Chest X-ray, PA view. Patient: 41 years old, sex F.
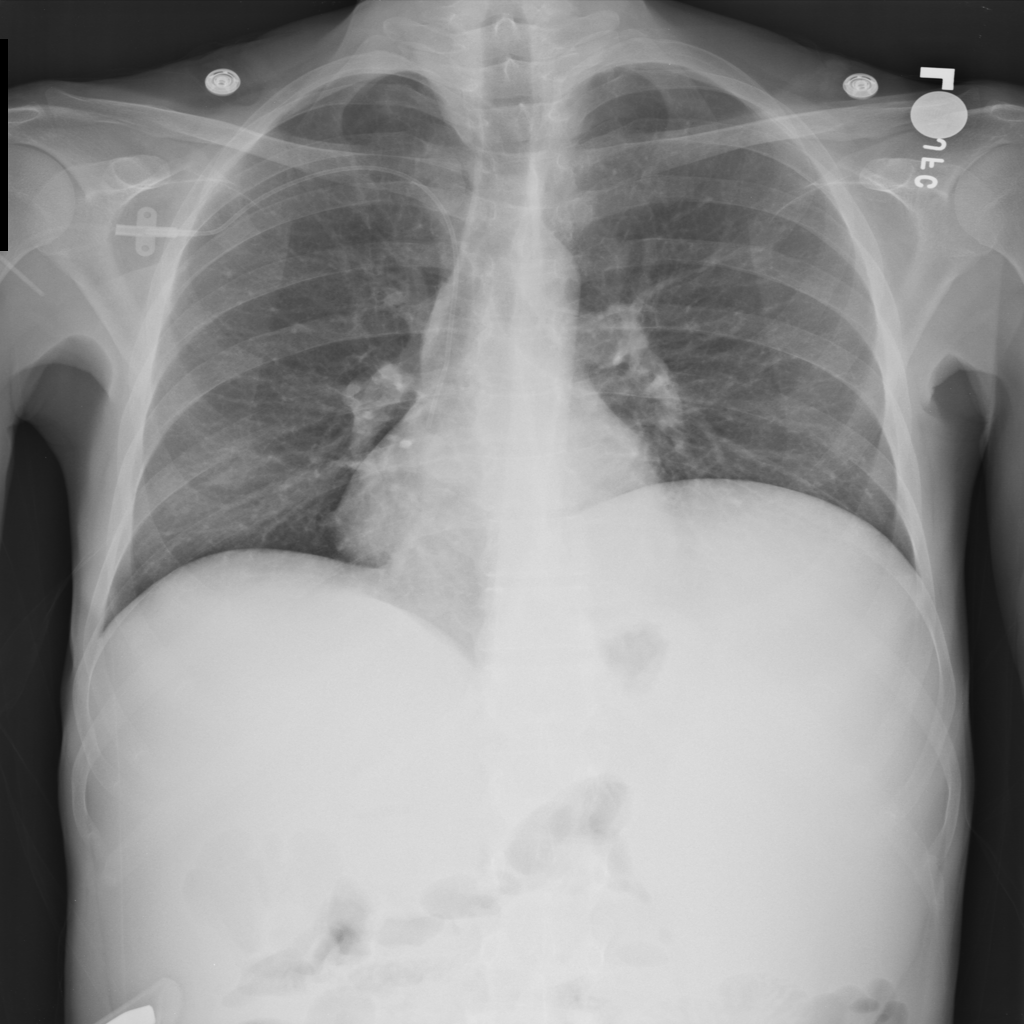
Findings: No Finding